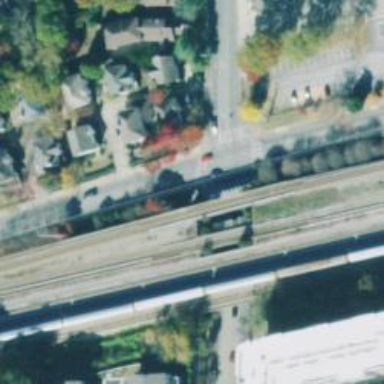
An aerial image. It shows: Bridge with electrified rails.